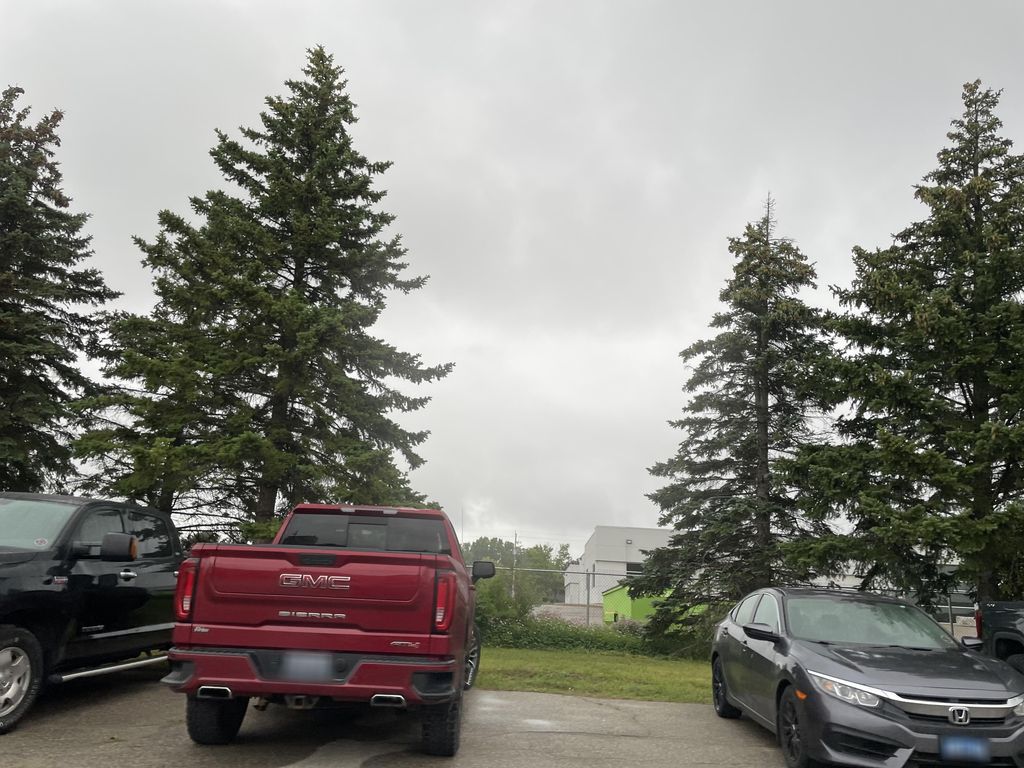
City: kitchener-waterloo